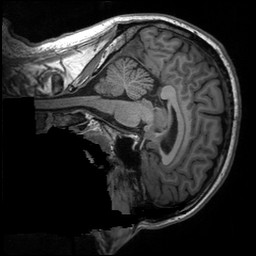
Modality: T1w
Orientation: sagittal
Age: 41
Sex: male
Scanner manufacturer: siemens
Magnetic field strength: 3 T
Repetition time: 2.3 s
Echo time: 0.00298 s